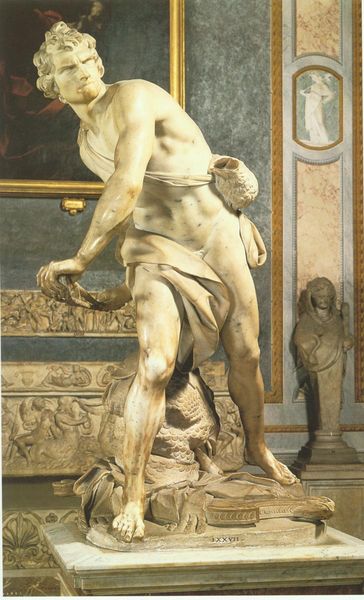
Titel: David
Künstler: Giovanni Lorenzo Bernini
Institution: Rom, Villa Borghese
Schlagwörter: held, kampf, kämpfer, lendenschurz, mann, nackt, bewegung, frau, marmor, blick, wand, rahmen, sockel, figur, gold, schuppen, skulptur, statue, relief, stab, figuren, zehen, antike, lendentuch, palast, barfuß, muschel, museum, david, ausholen, schleuder, köcher, römisch, michelangelo, donatello, zwille, sttue, donatellp